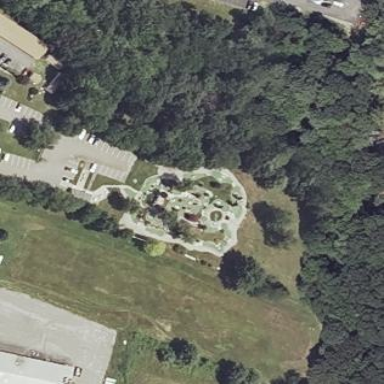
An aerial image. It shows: Miniature golf course.